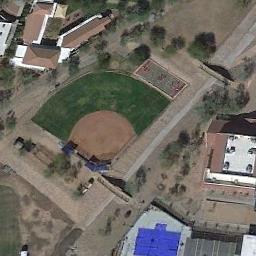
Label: baseball_diamond